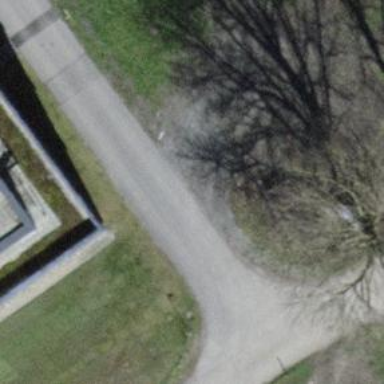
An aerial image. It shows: Dirt service road.